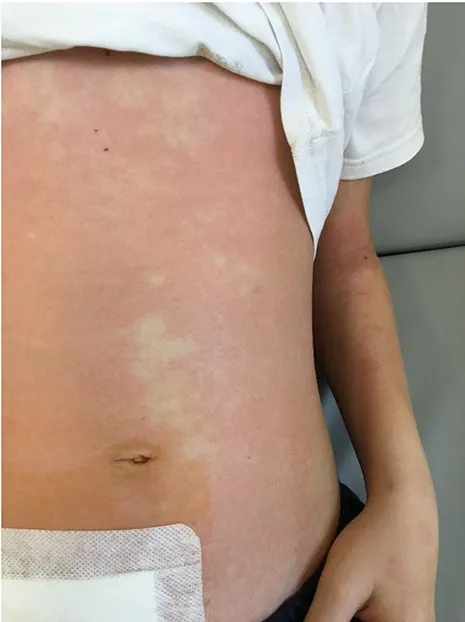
Skin lesions.
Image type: medical_photograph (skin_photograph)